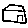
Label: house